Current action and preconditions to check: trajectory_clear

Your task: For each precondition in the list above, predict whether it will hold at this action.

Consider the current scene as observed from the mobile robot's camera, and analyze the predicted future states of all dynamic agents (e.g., people, animals, vehicles, or any moving entities) within the NEXT SECOND.

IMPORTANT: Only answer "very likely" if you are absolutely certain—based on strong, clear evidence—that a dynamic agent will violate the precondition in the predicted future state. Do NOT answer "very likely" for unlikely, ambiguous, or low-probability risks.

Ask yourself for each precondition: Is there a high probability, with clear and convincing evidence, that the predicted future states of any dynamic agent will interfere with the predicted future state of the currently executing action within the NEXT SECOND, causing that precondition to fail?

Assess the risk level based on these predictions. Use "likely" or "very likely" if motions create a clear risk of interference.

Use "neutral" or "improbable" if agents are nearby but their predicted paths are clearly diverging or non-conflicting.

Failure Risk Categories: "very improbable", "improbable", "neutral", "likely", "very likely"

Answer Format: Output ONLY the probability_of_failure value from these categories: "very improbable", "improbable", "neutral", "likely", "very likely"

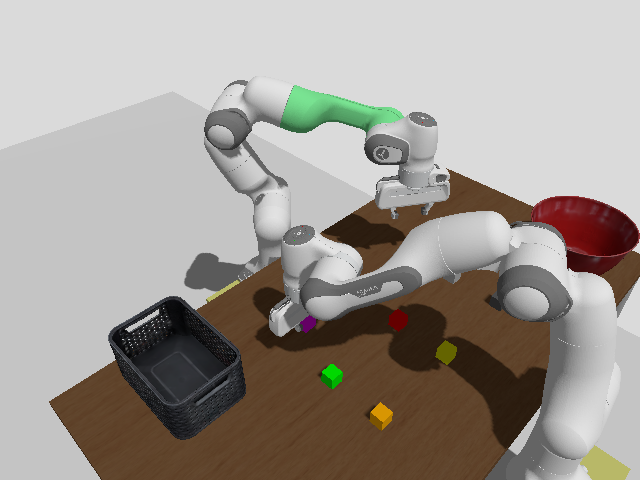

Answer: very improbable